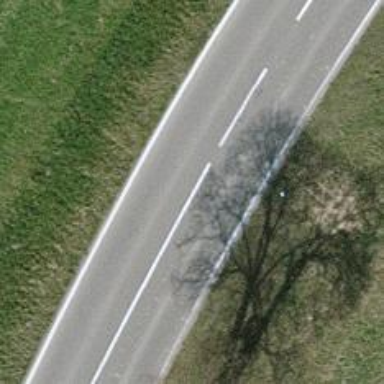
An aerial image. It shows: Asphalt road classified as primary highway.